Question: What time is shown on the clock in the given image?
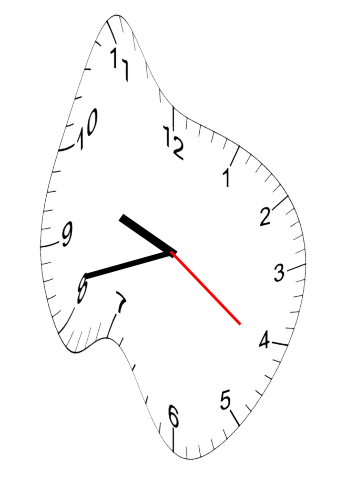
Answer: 09:42:21